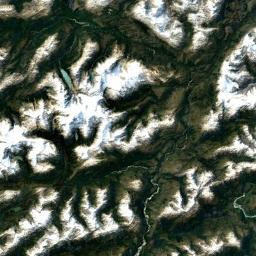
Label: snowberg